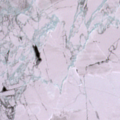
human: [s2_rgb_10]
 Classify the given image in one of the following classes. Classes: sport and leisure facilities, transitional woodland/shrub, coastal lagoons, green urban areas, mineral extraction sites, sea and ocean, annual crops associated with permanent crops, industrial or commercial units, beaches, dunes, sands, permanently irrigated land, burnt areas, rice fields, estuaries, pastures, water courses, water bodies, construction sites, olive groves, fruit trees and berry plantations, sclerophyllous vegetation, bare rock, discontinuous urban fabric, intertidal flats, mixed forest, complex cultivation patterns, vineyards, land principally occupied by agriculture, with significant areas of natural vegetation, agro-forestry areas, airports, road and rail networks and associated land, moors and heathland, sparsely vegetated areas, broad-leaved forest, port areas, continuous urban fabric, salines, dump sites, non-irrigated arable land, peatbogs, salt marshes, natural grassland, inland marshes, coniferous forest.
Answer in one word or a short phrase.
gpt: sea and ocean